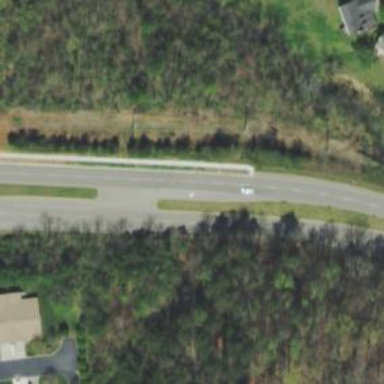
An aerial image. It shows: Secondary link road.